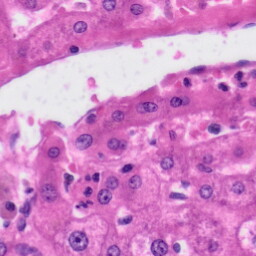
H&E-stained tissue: Liver